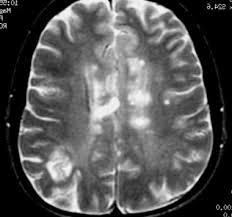
Label: notumor